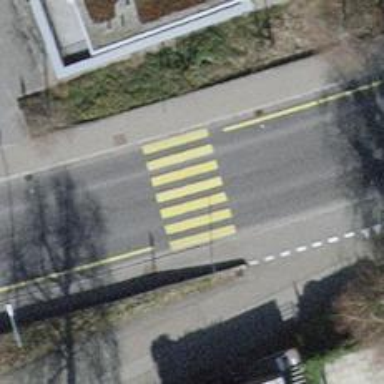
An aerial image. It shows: Uncontrolled zebra crossing on the road.